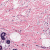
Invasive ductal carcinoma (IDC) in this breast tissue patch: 0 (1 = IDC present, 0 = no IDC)